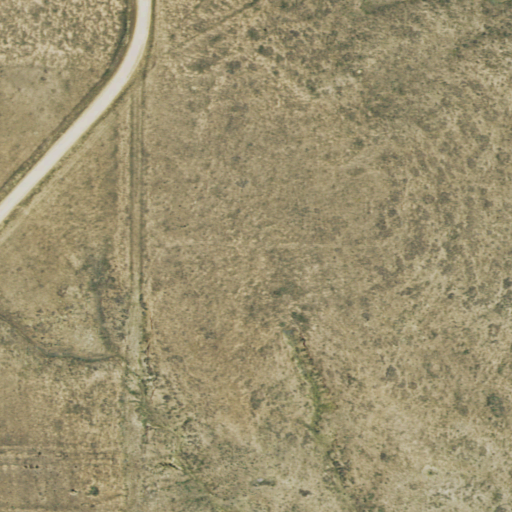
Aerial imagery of cliff(s) in Colorado named Wild Horse Point containing grassland and open development